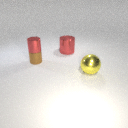
large red metal cylinder behind small brown metal cylinder